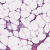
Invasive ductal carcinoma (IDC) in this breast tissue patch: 1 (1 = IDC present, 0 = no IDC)